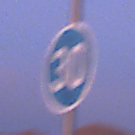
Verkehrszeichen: VorgeschriebeneMindestgeschwindigkeit
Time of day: Dawn
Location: Outdoor (Nature)
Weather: PartlyCloudy
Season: NotSpecified
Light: Natural